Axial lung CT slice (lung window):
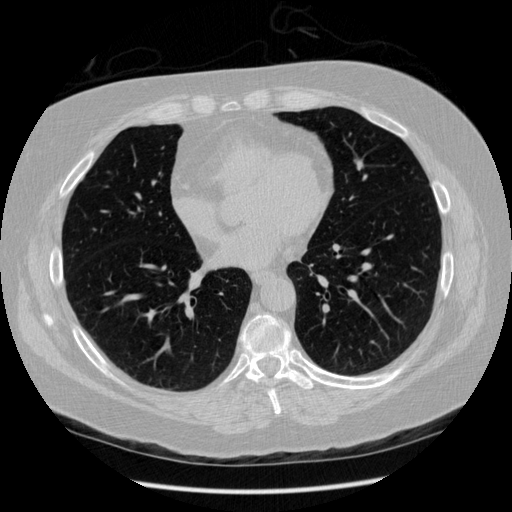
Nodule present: no